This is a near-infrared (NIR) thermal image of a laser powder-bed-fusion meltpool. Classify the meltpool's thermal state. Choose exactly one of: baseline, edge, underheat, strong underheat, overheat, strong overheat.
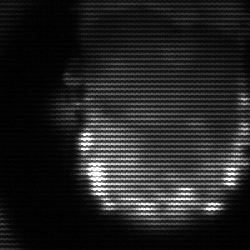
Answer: baseline